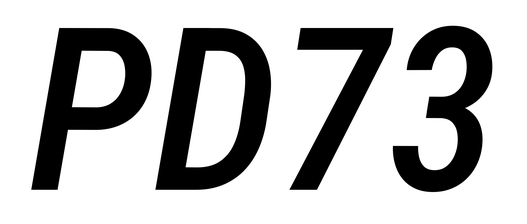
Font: Roboto-Italic_Condensed_Medium_Italic